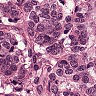
Metastatic tissue present: yes